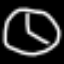
Label: clock